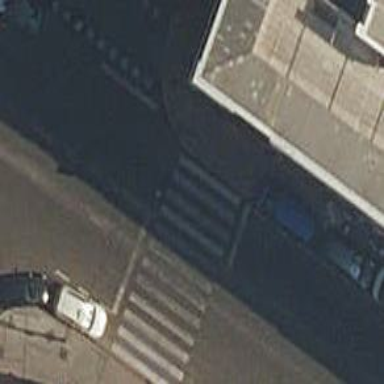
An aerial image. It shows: Crossing with traffic signals.